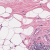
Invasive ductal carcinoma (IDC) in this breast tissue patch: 0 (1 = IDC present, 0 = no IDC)